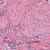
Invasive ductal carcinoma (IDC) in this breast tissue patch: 1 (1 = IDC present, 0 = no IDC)